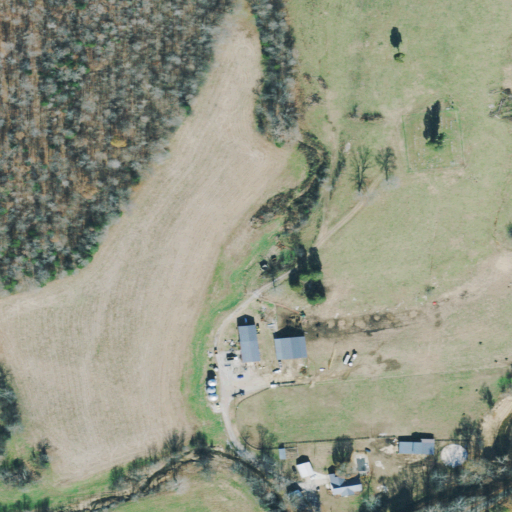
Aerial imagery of valley in Tennessee named Parker Hollow containing pasture, deciduous forest, open development, mixed forest, low intensity development, and medium intensity development